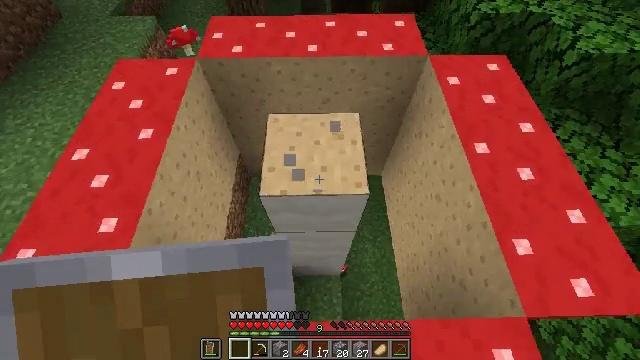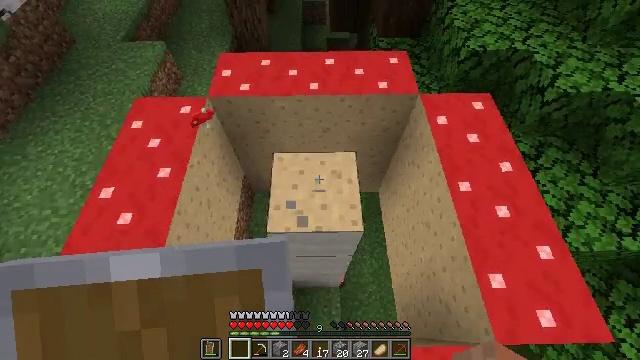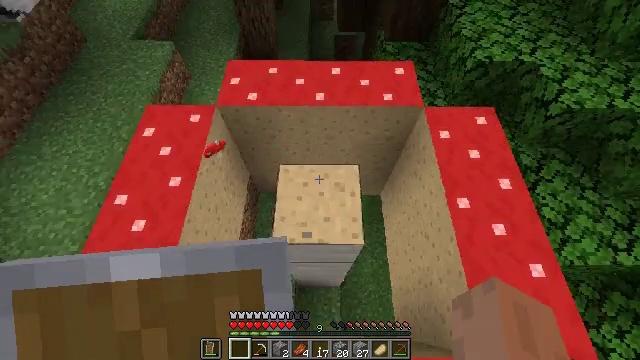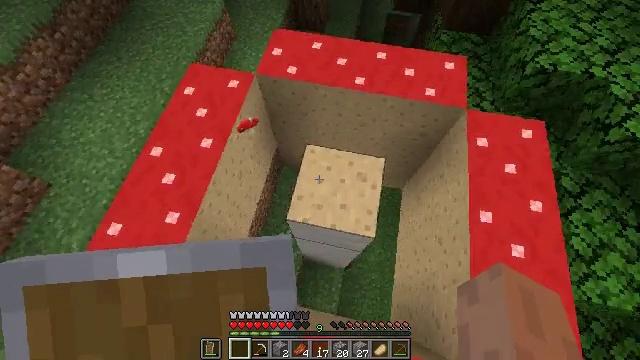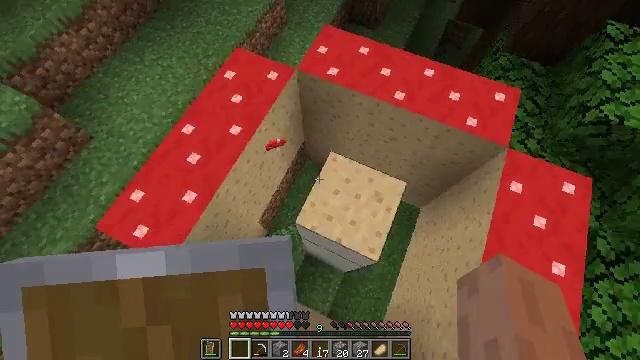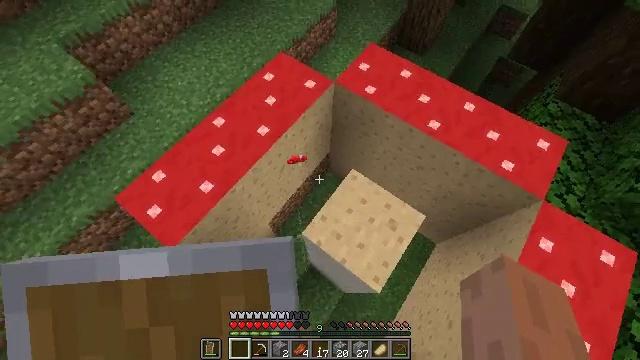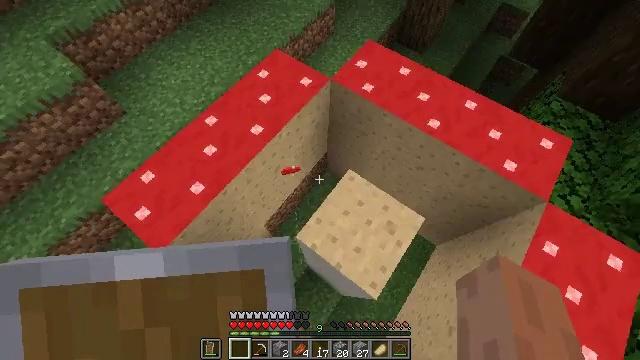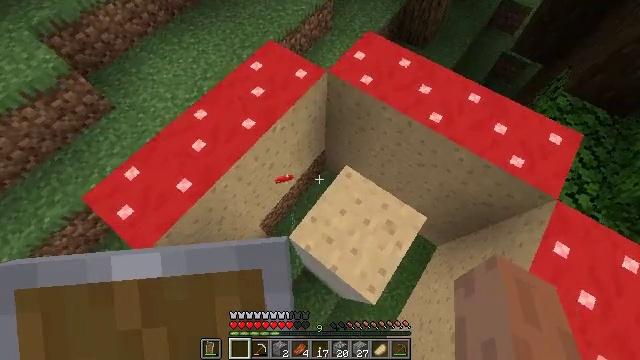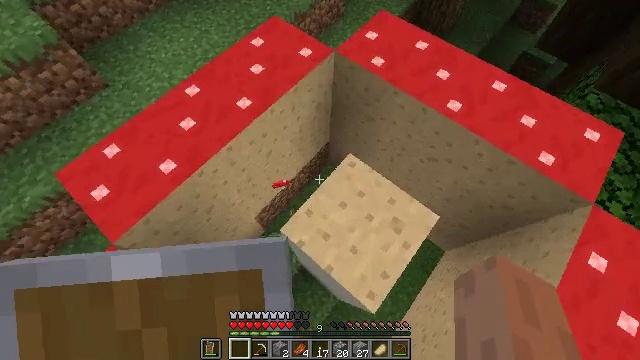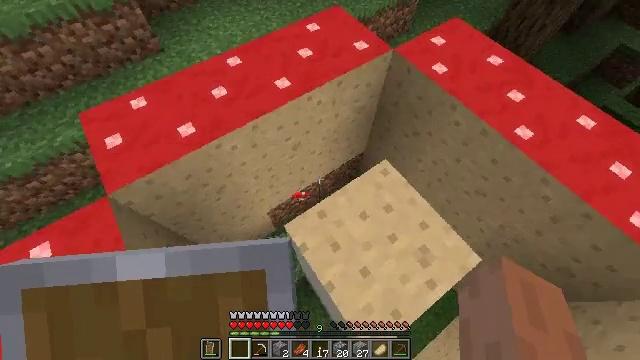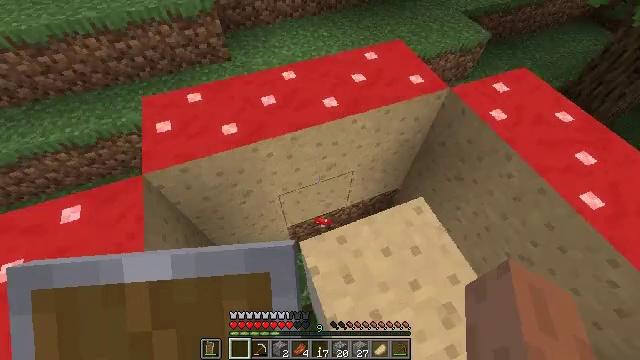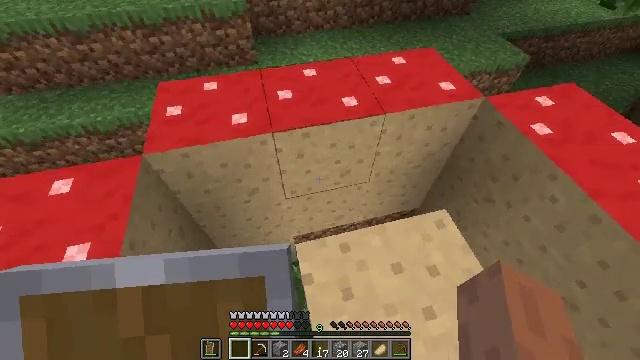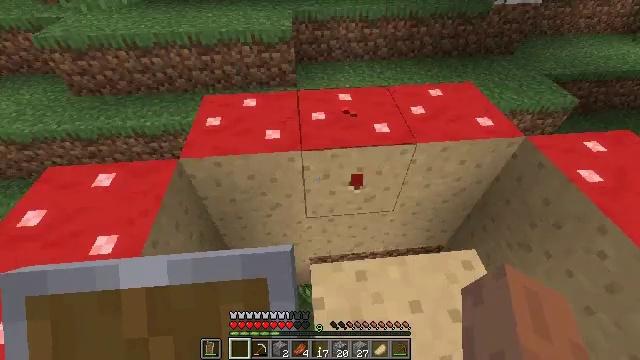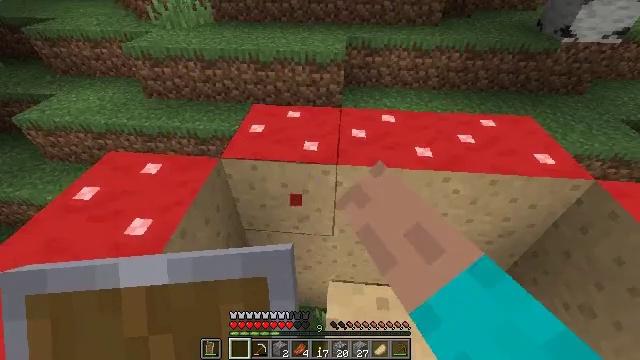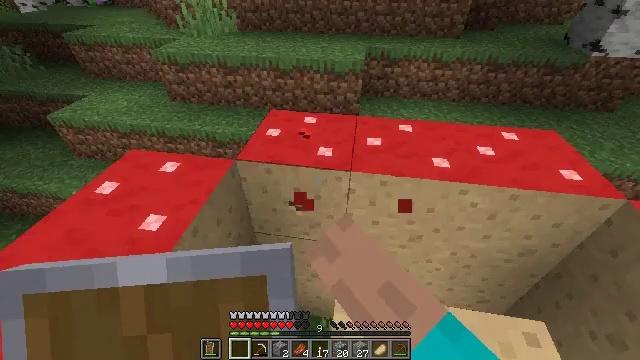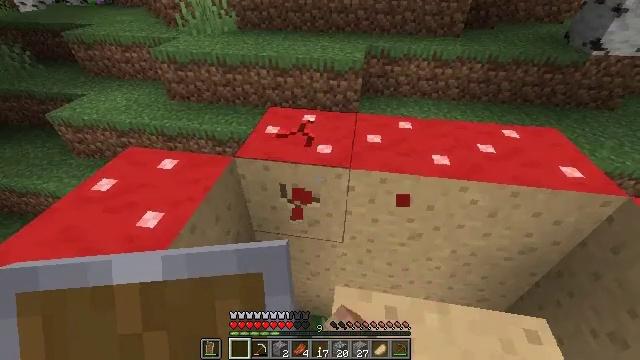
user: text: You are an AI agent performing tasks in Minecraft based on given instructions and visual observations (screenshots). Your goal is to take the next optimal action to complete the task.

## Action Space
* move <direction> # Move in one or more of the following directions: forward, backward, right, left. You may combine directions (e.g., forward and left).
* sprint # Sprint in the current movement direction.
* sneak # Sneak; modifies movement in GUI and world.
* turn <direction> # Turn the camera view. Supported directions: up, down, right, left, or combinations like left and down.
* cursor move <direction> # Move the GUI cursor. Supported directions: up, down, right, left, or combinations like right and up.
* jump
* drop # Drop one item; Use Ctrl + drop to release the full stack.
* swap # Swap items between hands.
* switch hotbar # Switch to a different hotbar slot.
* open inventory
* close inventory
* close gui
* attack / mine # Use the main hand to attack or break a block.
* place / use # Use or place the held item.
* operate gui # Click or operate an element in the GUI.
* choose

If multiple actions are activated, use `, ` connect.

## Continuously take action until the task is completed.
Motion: motion action
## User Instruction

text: Gather red mushroom blocks from the giant mushroom.
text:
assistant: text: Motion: move forward, jump
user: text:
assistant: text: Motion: move forward, turn left and down, jump
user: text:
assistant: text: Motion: move forward, turn left and down
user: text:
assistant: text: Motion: turn left and down
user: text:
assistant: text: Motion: move back, turn left and up
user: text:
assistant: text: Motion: move back
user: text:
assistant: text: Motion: move back
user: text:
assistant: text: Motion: turn left
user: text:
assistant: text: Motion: turn left and up
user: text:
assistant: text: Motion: sneak, turn left and up
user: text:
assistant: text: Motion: sneak, turn left and up
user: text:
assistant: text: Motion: sneak, turn left and up, attack / mine
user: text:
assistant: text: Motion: sneak, turn left and up, attack / mine
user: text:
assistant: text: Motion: sneak, turn left and up, attack / mine
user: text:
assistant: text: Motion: sneak, attack / mine
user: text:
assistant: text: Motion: move forward, sneak, attack / mine
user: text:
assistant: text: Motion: move forward, sneak, attack / mine
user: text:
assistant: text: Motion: move forward, sneak, attack / mine
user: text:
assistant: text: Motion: move forward, sneak, turn down, attack / mine
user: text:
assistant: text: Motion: sneak, turn down, attack / mine
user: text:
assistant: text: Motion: sneak, attack / mine
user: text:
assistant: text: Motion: sneak, turn down, attack / mine
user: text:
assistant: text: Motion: sneak, turn down, attack / mine
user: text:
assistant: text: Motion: sneak, turn down, attack / mine
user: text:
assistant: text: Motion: move forward, sneak, turn down, attack / mine
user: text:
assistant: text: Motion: move forward, sneak, turn down, attack / mine
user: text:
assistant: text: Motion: move forward, sneak, turn down, attack / mine
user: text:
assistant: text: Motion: move forward, sneak, attack / mine
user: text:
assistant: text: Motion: sneak, attack / mine
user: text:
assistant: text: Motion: sneak, turn down, attack / mine